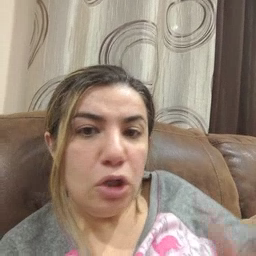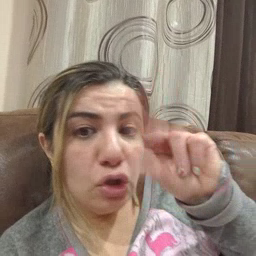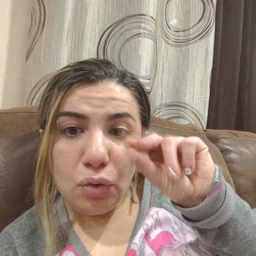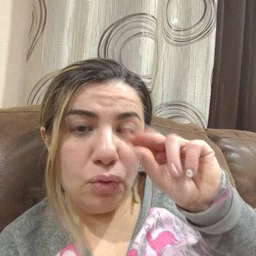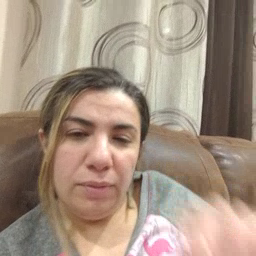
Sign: no